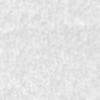
Label: no_change